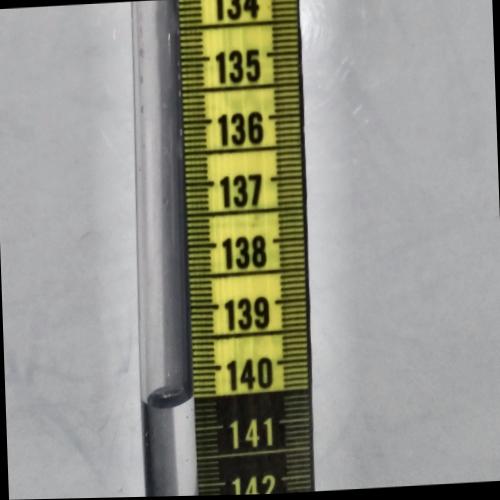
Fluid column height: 140.5 cm